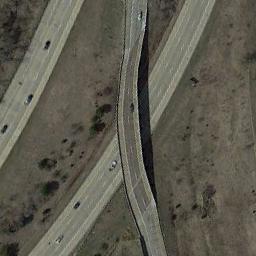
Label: overpass